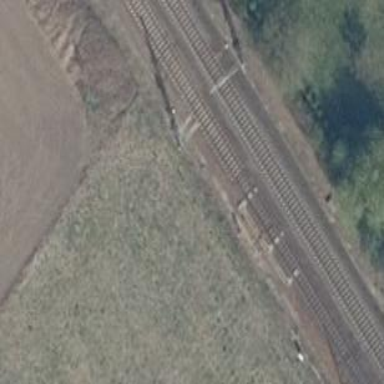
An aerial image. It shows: Railway switch.